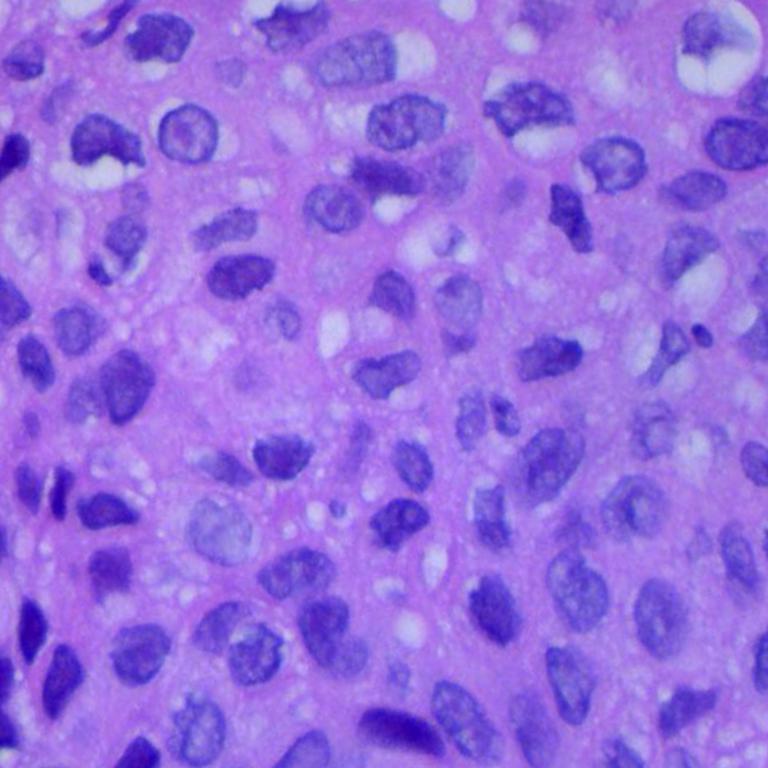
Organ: lung
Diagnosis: squamous carcinomas